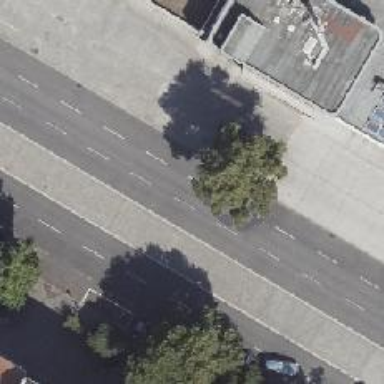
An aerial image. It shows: Tertiary road with asphalt surface. It features lane markings and has cycle track on the right side. The road is dual carriageway.